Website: apple
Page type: payment
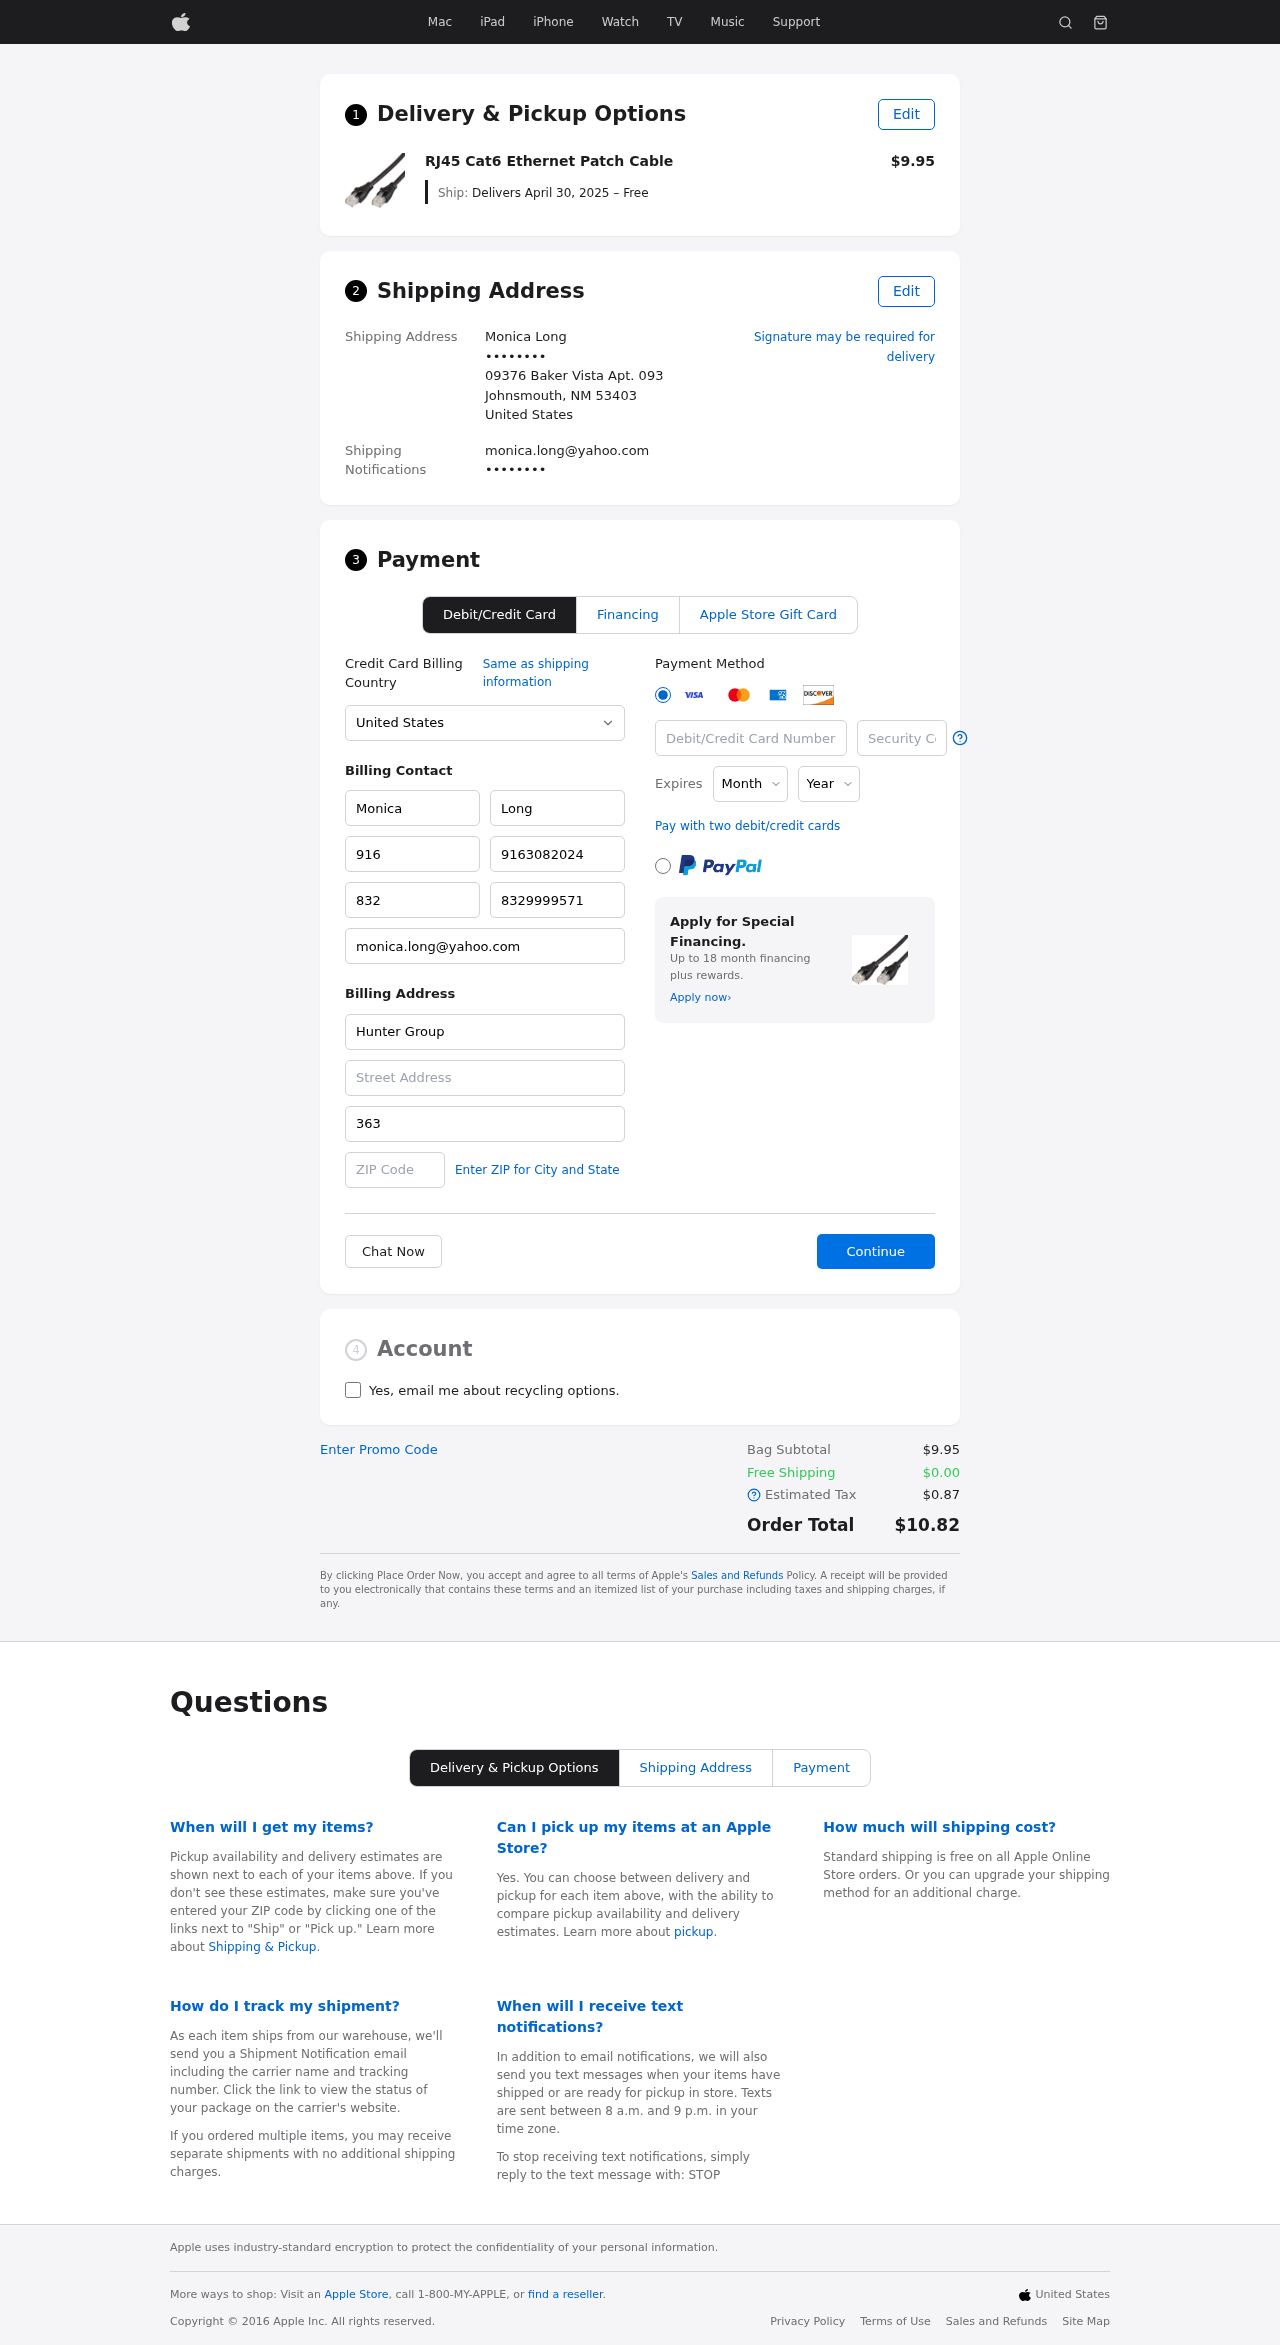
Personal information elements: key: PII_CARD_CVV
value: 411
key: PII_CARD_EXPIRY_MONTH
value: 03
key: PII_CARD_EXPIRY_YEAR
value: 29
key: PII_CARD_NUMBER
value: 6501 1332 4066 8483
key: PII_CITY_STATE_ZIP
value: Johnsmouth, NM 53403
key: PII_COMPANY
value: Hunter Group
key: PII_COUNTRY
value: United States
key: PII_EMAIL
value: monica.long@yahoo.com
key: PII_EMAIL2
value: monica.long@yahoo.com
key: PII_FIRSTNAME
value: Monica
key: PII_FULLNAME
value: Monica Long
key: PII_LASTNAME
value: Long
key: PII_PHONE3
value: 9163082024
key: PII_PHONE_ALT
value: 8329999571
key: PII_PHONE_ALT_AREA
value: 832
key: PII_PHONE_AREA
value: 916
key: PII_SECURITY_CODE
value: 363
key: PII_STREET
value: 09376 Baker Vista Apt. 093
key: PII_PHONE
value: ••••••••
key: PII_PHONE2
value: ••••••••
Product elements: key: PRODUCT1_NAME
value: RJ45 Cat6 Ethernet Patch Cable
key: PRODUCT1_PRICE
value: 9.95
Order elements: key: ORDER_DELIVERY_DATE
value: Delivers April 30, 2025 – Free
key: ORDER_SUBTOTAL
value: $9.95
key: ORDER_SHIPPING_COST
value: $0.00
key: ORDER_TAX
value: $0.87
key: ORDER_TOTAL
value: $10.82